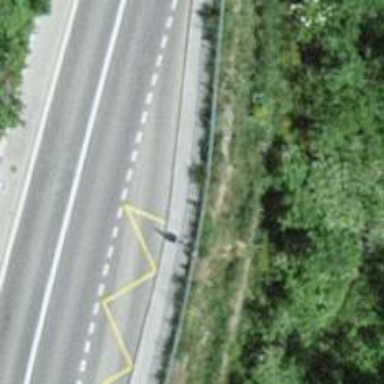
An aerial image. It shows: Bus stop along the road.